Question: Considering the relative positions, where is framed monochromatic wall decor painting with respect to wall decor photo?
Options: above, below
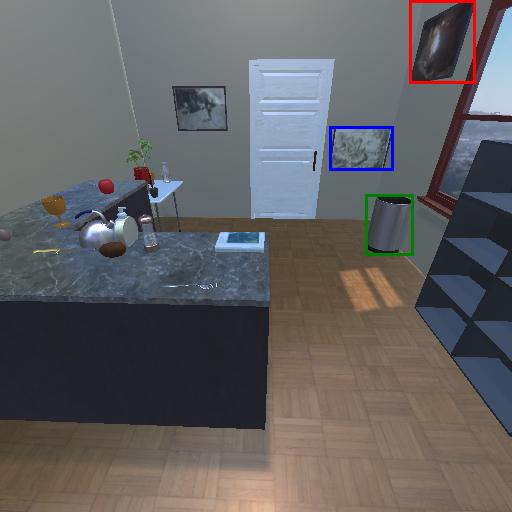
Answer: above